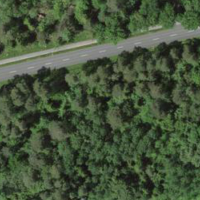
EUNIS habitat code: 44
Species observed at this site:
Dioscorea communis